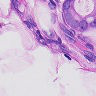
Metastatic tissue present: yes